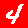
Digit: 4